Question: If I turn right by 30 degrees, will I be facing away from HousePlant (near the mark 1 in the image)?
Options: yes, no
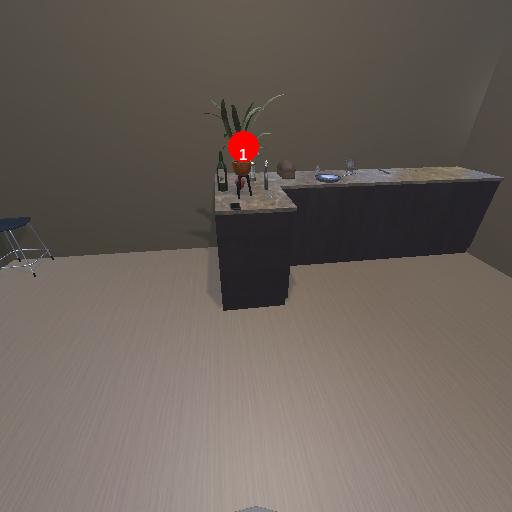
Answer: yes